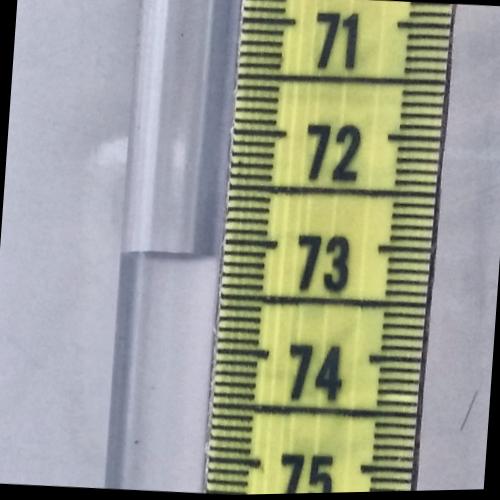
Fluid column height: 73.1 cm